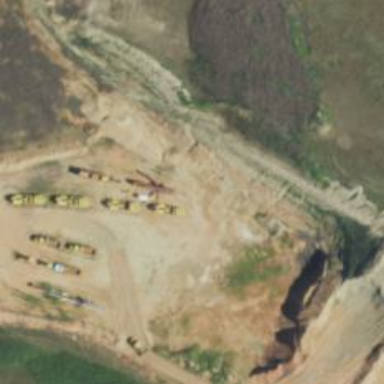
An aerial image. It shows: Quarry area.